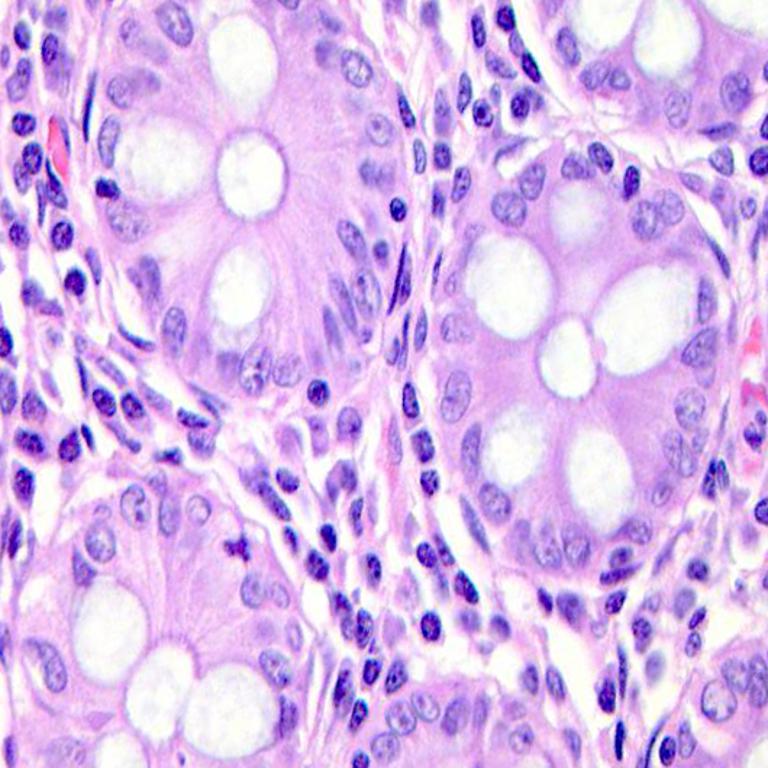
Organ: colon
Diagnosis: benign